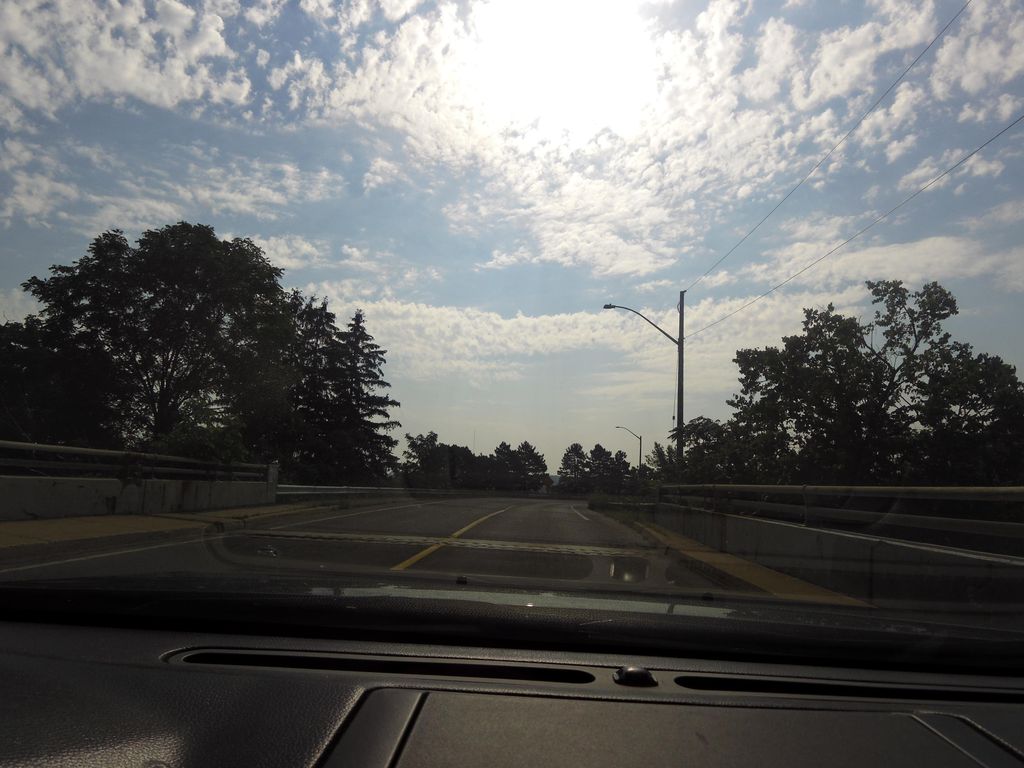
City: hamilton